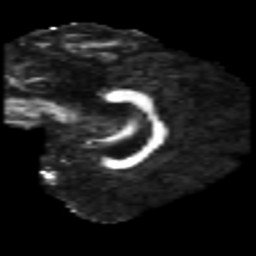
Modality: FA
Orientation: sagittal
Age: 24
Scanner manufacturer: philips
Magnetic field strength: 3 T
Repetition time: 8.6 s
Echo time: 0.127 s